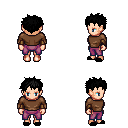
a pixel art fantasy rpg character, female body template, human, light skin, brown long-sleeve shirt, magenta pants, black bedhead hairstyle, cloth bracers, black slippers, four views (front, back, left, right), 2x2 character sprite sheet, small pixel art, hard edges, no anti-aliasing